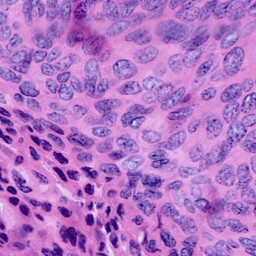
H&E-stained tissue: Cervix